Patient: sex F, age 59
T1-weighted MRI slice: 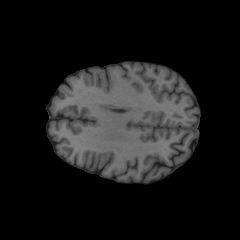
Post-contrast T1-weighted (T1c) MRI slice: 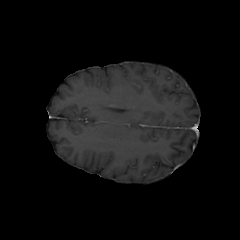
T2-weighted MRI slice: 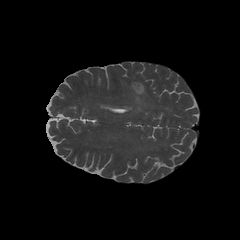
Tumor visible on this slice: yes
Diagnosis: Glioblastoma, IDH-wildtype
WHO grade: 4